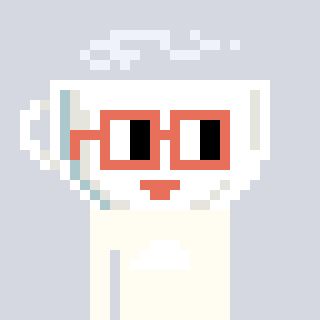
a pixel art character with square orange glasses, a mug-shaped head and a grayscale-colored body on a cool background